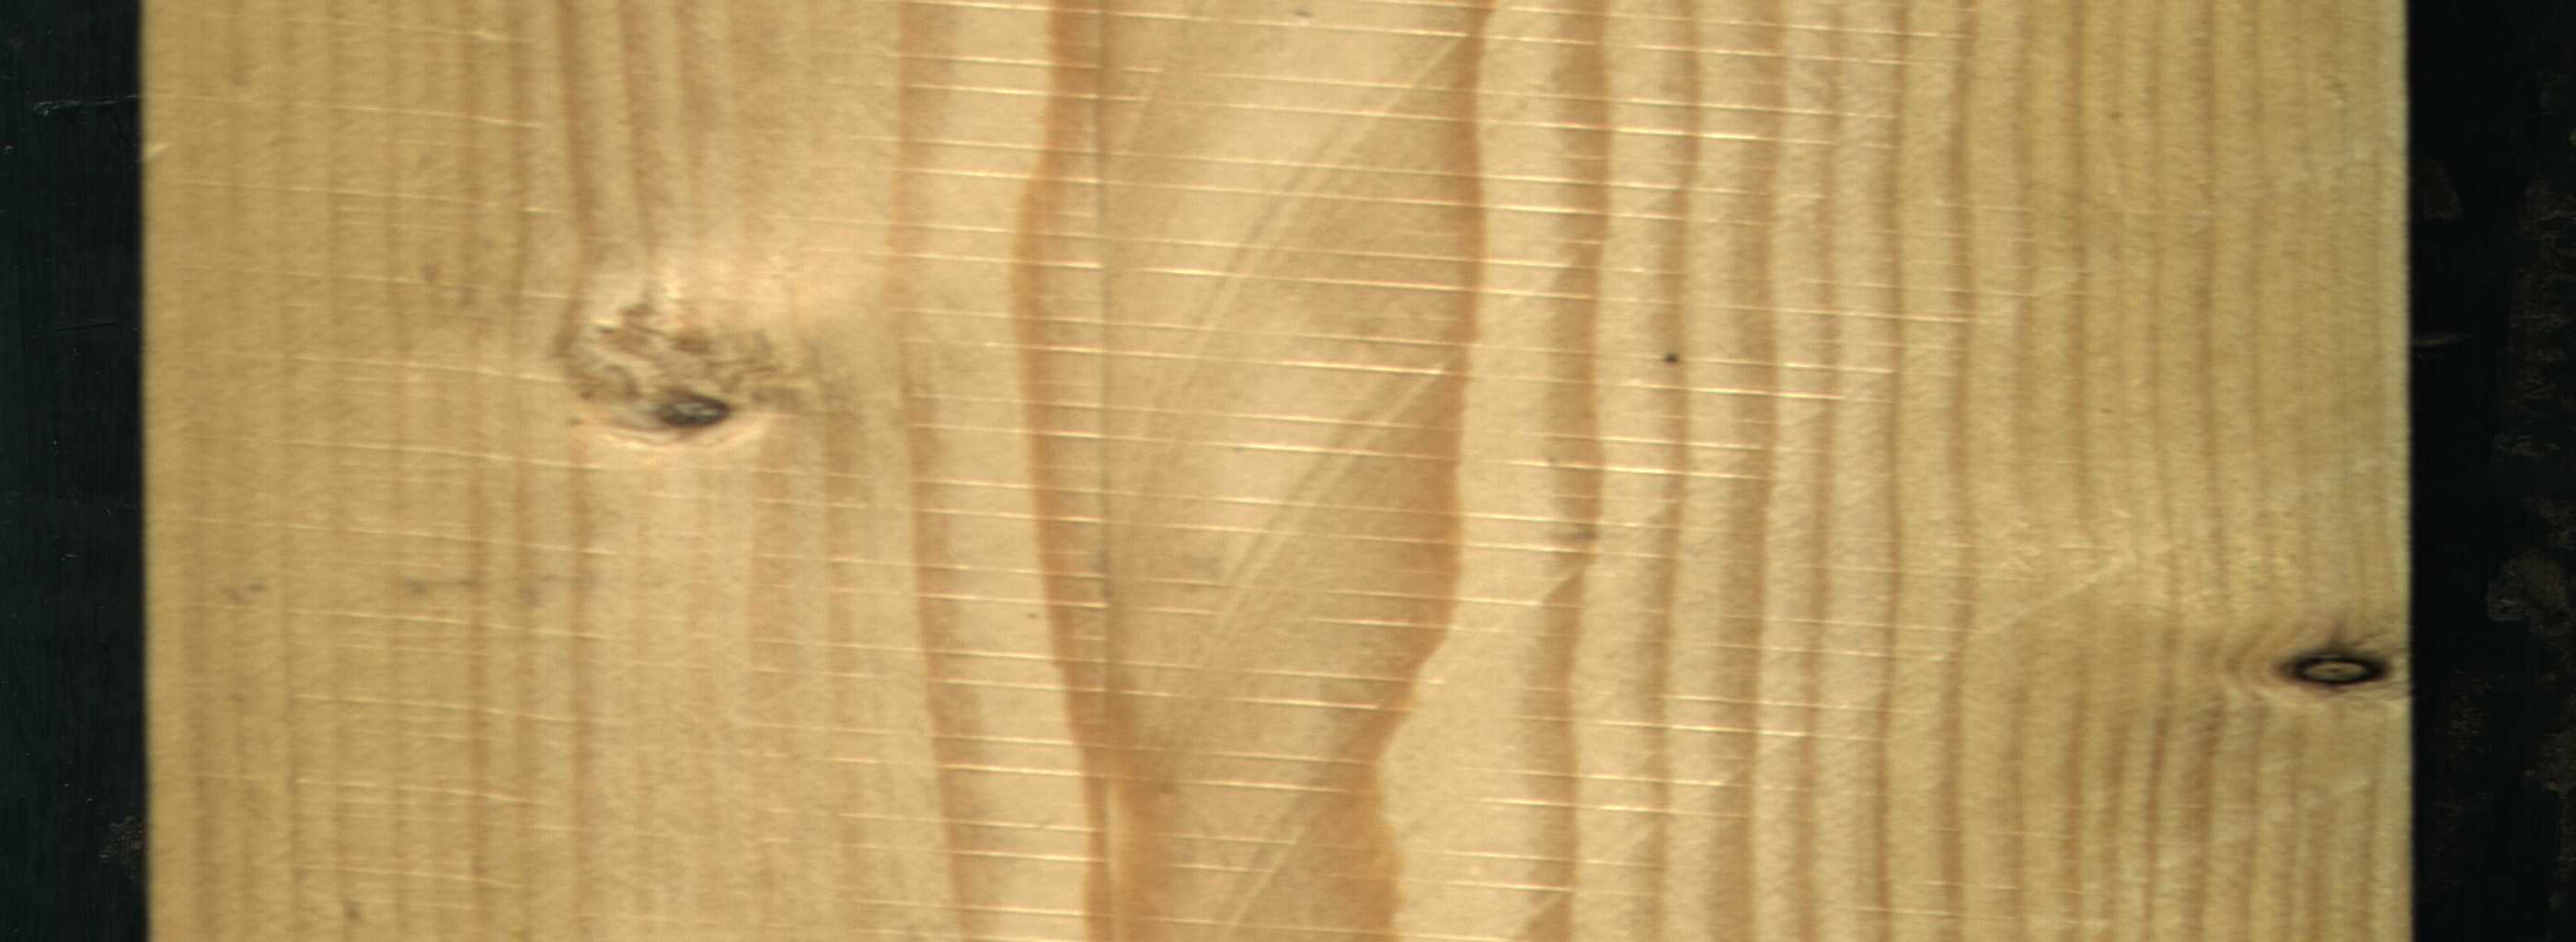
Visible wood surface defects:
Dead_Knot
Live_Knot